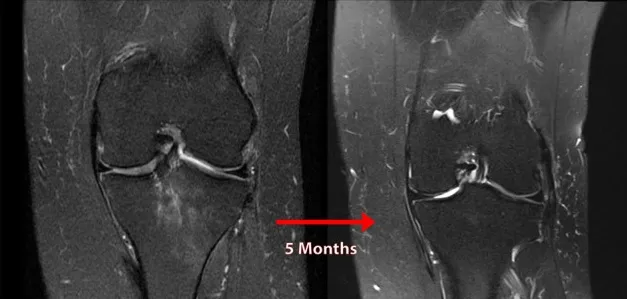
Coronal.
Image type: radiology (mri)